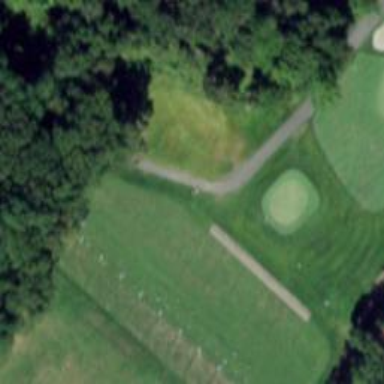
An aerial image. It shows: Service road designated as golf cart path.